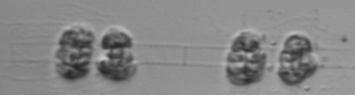
Label: Leptocylindrus_mediterraneus